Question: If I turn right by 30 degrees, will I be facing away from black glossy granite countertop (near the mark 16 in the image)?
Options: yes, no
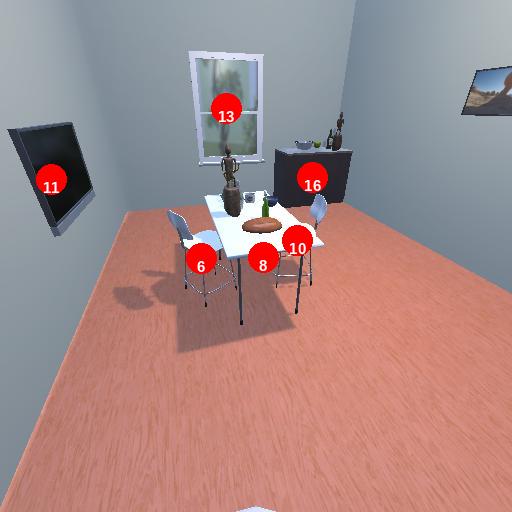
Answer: yes